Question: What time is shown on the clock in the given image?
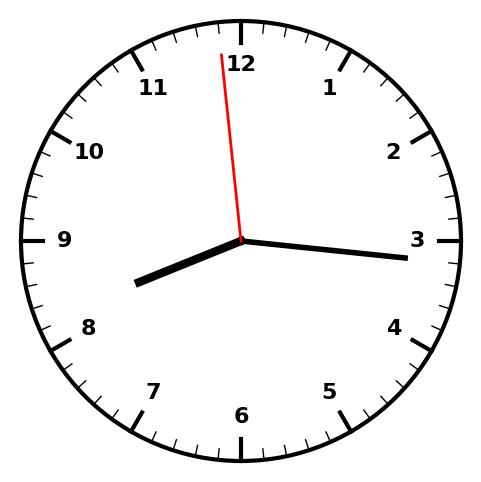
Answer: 08:15:59